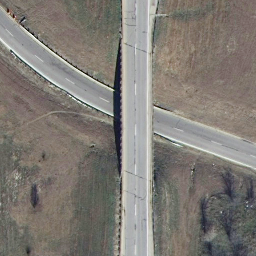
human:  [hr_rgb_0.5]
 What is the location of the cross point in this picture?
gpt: center